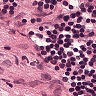
Metastatic tissue present: no